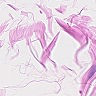
Metastatic tissue present: no